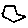
Label: hexagon